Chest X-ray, PA view. Patient: 22 years old, sex M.
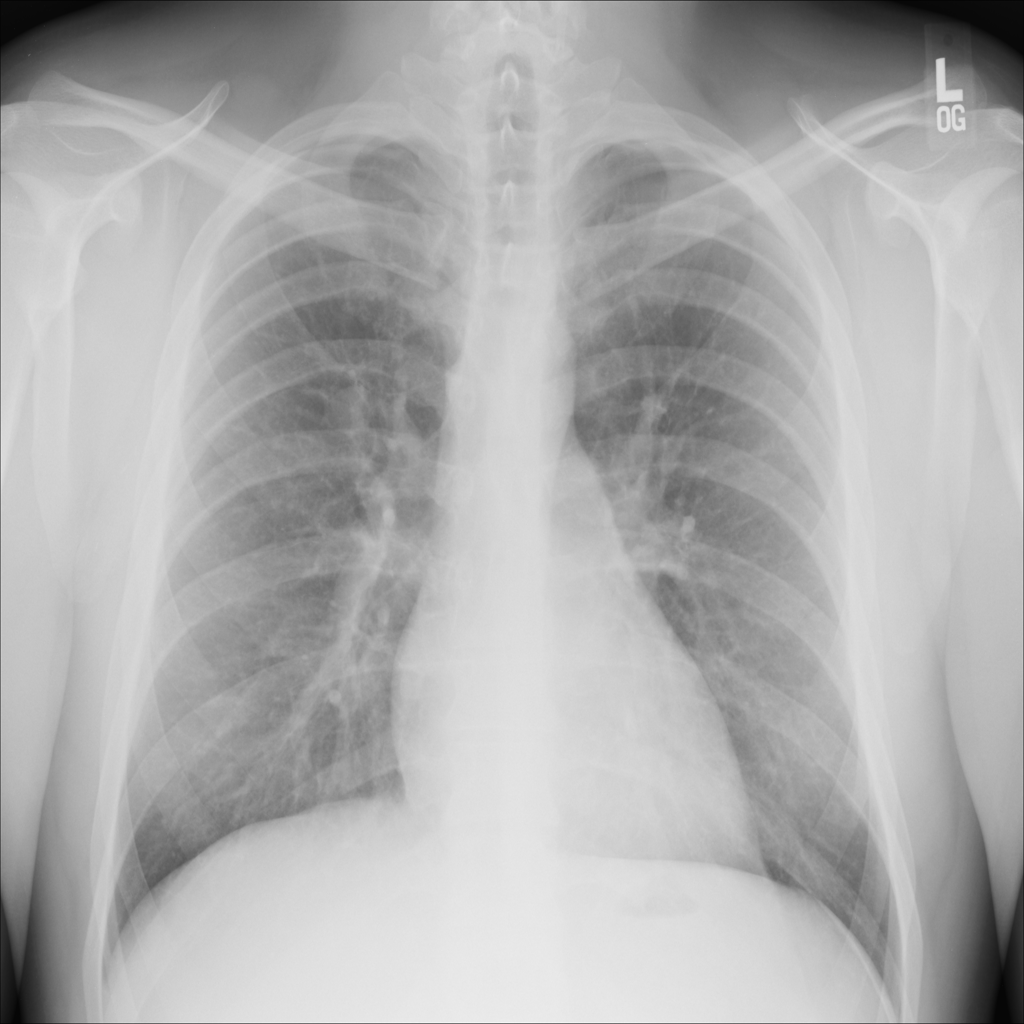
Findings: No Finding